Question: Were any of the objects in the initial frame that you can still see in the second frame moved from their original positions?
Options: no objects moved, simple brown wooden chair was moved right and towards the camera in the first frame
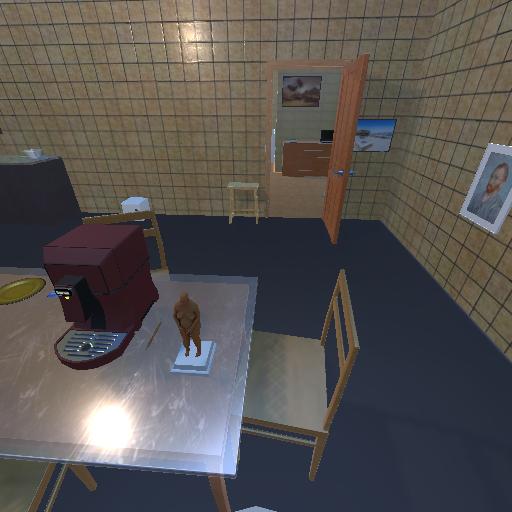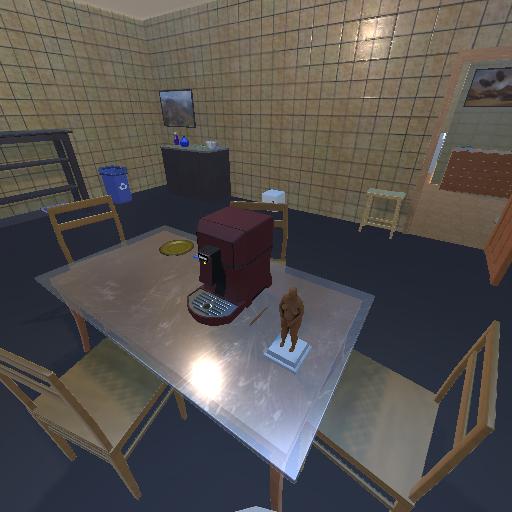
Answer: no objects moved